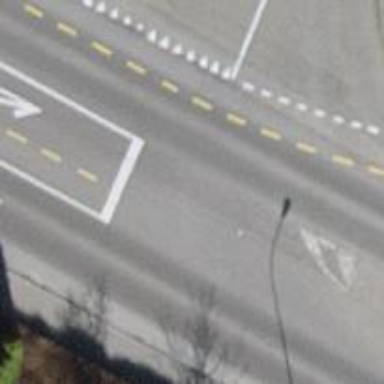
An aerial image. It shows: Asphalt cycleway.